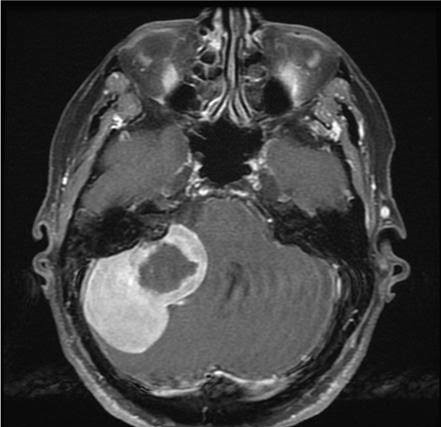
Label: meningioma